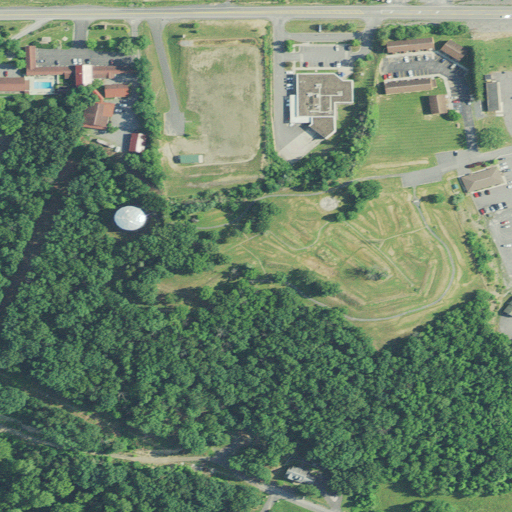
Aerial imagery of mountain in West Virginia named Fort Hill containing deciduous forest, medium intensity development, low intensity development, open development, pasture, high intensity development, grassland, and shrub